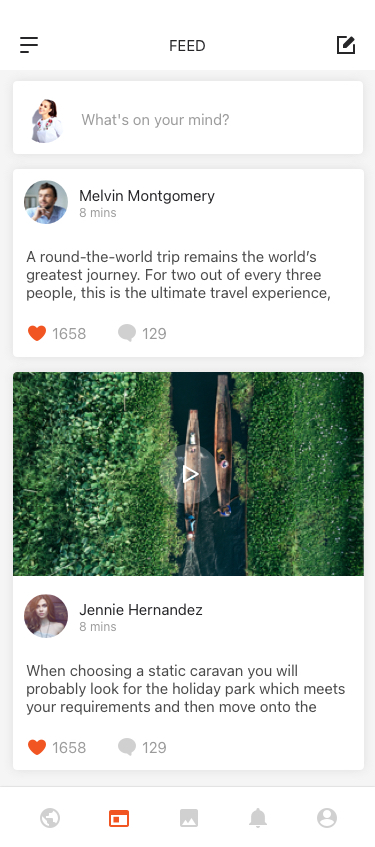
Text in this UI design:
Melvin Montgomery
8 mins
1658
129
A round-the-world trip remains the world’s greatest journey. For two out of every three people, this is the ultimate travel experience, according to recent research. Needless to say, in a world obsessed.
 by travel, travelers and travel agents are both looking for the cheapest tickets and airfares available.

Cheap airline tickets, in most cases, can be obtained from wholesale dealers and discounters.

If your requirements are simple – you want a round-trip ticket from one place to another, you have a particular airline on your mind and you have definite dates; then you can go directly to the source – to the ticket discount agency which buys cheap tickets in bulk from wholesalers and consolidators.

In real life most trips require more planning, and most people need a help from the agent to figure out what would be the best air ticket solution for their particular case. Cheap airfares to a particular region can often be found with local airlines that specialize in that country. Sometimes an agency that operates and retails tours to a particular country will have a discount agreement with the national carrier and will sell discount tickets on that airline.

With a bit of research through travel magazines aimed at the particular country of your choice, you can often find agencies dealing with national carriers for that country. For the cheapest possible airfare to many places the most affordable prices are often found in local travel agencies that deal with a particular destination selling round-trip discount airline flights – most likely to the capital of that country and a few main cities.

Sometimes you can find a really cheap air ticket with a discount retail agency that specializes in trips to a wider range of destinations or to multiple destinations. Through the sheer number of tickets that they sell they can command a reasonable discount. However, keep in mind that most advertised prices do not include taxes, luggage fee and airport tax, so the cheap airfare may end up being not so cheap. Best to read the small print to clarify exactly what you are getting before you purchase a ticket.

Another trick of the trade is for agencies to grab attention by indicating the lowest possible prices, which only apply on specific dates in low season. You’ll find that all agencies do this, even the most expensive ones so, don’t be surprised if you get a quote at double the price from what was displayed in the ad.

Airlines usually publish their scheduled flights and prices six months in advance. If you have decided on a destination it can be a good opportunity to get an ‘early bird’ discount by booking well in advance. Keep your eye on the travel press and also airline web-sites. There are often special discounts and incentives aimed at travelers who book online, as carrying out a booking online is cheaper for the company than through an intermediary who will take a commission.

However, although you can expect to get the cheapest air ticket if you start searching many months ahead, there are some exceptions. At times like Christmas or other periods of high demand the prices are usually inflated and planes fill up many months in advance. If you can be flexible and travel on actual holiday days such as Christmas day or New Years Eve you can find some pretty attractive discounts.
Jennie Hernandez
8 mins
1658
129
When choosing a static caravan you will probably look for the holiday park which meets your requirements and then move onto the caravan. Selecting the right holiday park is vital to ensure a long term ownership.

Now for the caravan and looking for the right caravan to suit your needs. Most of the Parks will deal with majority of the manufacturers. If buying directly from the park you will probably deal with a salesperson instead of direct with the manufacturers. You can collect brochures direct from the manufacturers to research all the models and specifications which will not only ensure you choose the correct model but also help you to understand what to look for and choice of different models. To see the caravan you can visit them at key caravan exhibitions as most top manufacturers will display there, see events.

The static holiday caravan has been designed for holiday use instead of full time living. With its modern construction and use of high quality materials the static caravan should be built to British and European standard: BS EN 1647 but some luxury caravans are built to BS 3632 confirming to residential standards.

Normal static caravan can come in either one or two sections with width up to 22ft and 60ft long. If you have a one piece model this is a single unit and the two piece is known as a twin and usually assembled on site.

Decide on how many bedrooms you require as most caravans can be from 2 to 4 bedrooms but up to eight berths. Manufactures will normally have their own layout but will offer a number of ranges depending on your budget.

When it comes to size and specifications you should not only look at all of your own needs but if you are sub letting then there maybe other requirements. This decision should be looked at before purchase, maybe make a list of what you need and what is needed for sub letting.

Budget will normally make your decision also how often you use the caravan and again if you going to sublet. If you will be there for long periods of time then it may be worth spending a little extra to gain more living space or an extra bedroom but if only there for short periods and subletting you may opt for the standard size and specifications hopefully providing you with a better return.
What's on your mind?